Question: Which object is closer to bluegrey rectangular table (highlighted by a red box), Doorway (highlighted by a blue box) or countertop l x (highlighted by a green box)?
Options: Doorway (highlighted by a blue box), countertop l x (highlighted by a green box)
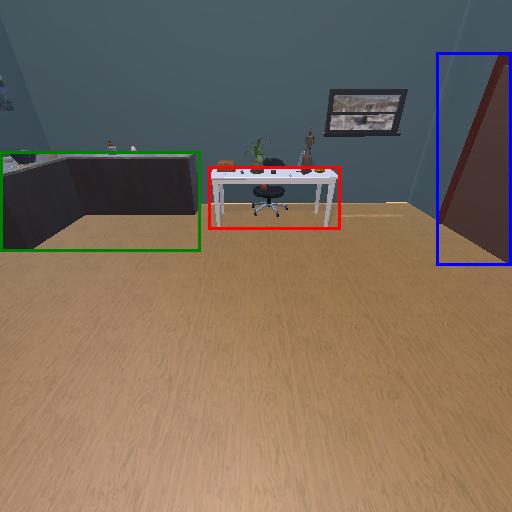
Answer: Doorway (highlighted by a blue box)